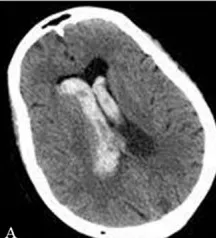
Preoperative and postoperative CT. The preoperative head CT showed intraventricular hemorrhage in the lateral ventricles.
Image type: radiology (ct)